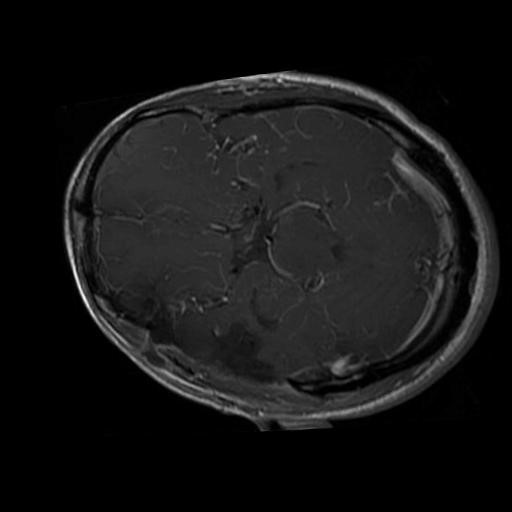
Label: brain_glioma